Question: I was fine to browse my Github page with my smart phone(iOS or Android), but somehow, I'm not sure what happened that I don't see anything in my smart phone anymore. At first, I thought it's the scale problem but I center pictures and some buttons so I should be able to them in the screen of smart phone. Does my Github page isn't rendered properly?
I use my laptop to browse the Github page, everything looks fine, but just not phone. I have to use mobile devices to access the Github page no matter what, unfortunately.
Here's the link to the page: <URL>
This is the picture from my iPhone:

Below is my html5 code:
'''
<!DOCTYPE html>
<html>
<head>
<meta charset="utf-8">
<meta http-equiv="X-UA-Compatible" content="IE=edge, chrome=1">
<title>MindScribe</title>
<!--<meta name="description" content="An interactive getting started guide for Brackets.">-->
<!-- Maybe I need. Note that Android and iOS ignore media="handheld"-->
<link rel="stylesheet" media="handheld, only screen and (max-device-width: 320px)" href="phone.css">
<link rel="stylesheet" media="only screen and (min-width: 641px) and (max-width: 800px)" href="ipad.css">
<!-- media="handheld" trick for Windows Mobile -->
<link rel="stylesheet" href="screen.css" media="Screen">
<link rel="stylesheet" href="mobile.css" media="handheld">
<!-- sans serif-->
<!--smartphone conpatible-->
<!-- <meta name="viewport" content="width=device-width, initial-scale=1.0, minimum-scale=1.0" />-->
<meta name="viewport" content="width=device-width,initial-scale=1,user-scalable=yes" />
<!--For iPhone -->
<meta name="viewport" content="initial-scale=1, maximum-scale=1">
<!-- Home screen icon -->
<link rel="apple-touch-icon" href="/static/images/identity/HTML5_Badge_64.png" />
<link rel="apple-touch-icon-precomposed" href="/static/images/identity/HTML5_Badge_64.png" />
<!--[if lt IE 9]>
<script src="//html5shiv.googlecode.com/svn/trunk/html5.js"></script>
<![endif]-->
<script src="https://ajax.googleapis.com/ajax/libs/jquery/3.2.1/jquery.min.js"></script>
<link rel="stylesheet" href="css/main.css">
</head>
<body>
<div>
<a href="javascript:location.reload(true)"><img src="image/MindScribe-cursive.png" id="cursive"></a>
</div>
<div id="container">
<picture>
<img src="image/MindScribe-zebra.png" id="ImageEnterVariables" alt="Hello, I'm Stripes">
<img src="image/MindScribe-zebra2.png" id="onlyShowZebraImage" alt="Hello, I'm Stripes" style=display:none>
</picture>
<select id="languageSelection" style=display:none >
<option value="" disabled selected >Please choose a language</option>
<option value="1">English (American)</option>
<option value="2">Chinese (Mandarin)</option>
<option value="3">Japanese</option>
<option value="4">Spanish</option>
</select>
</div>
</div>
</body>
'''
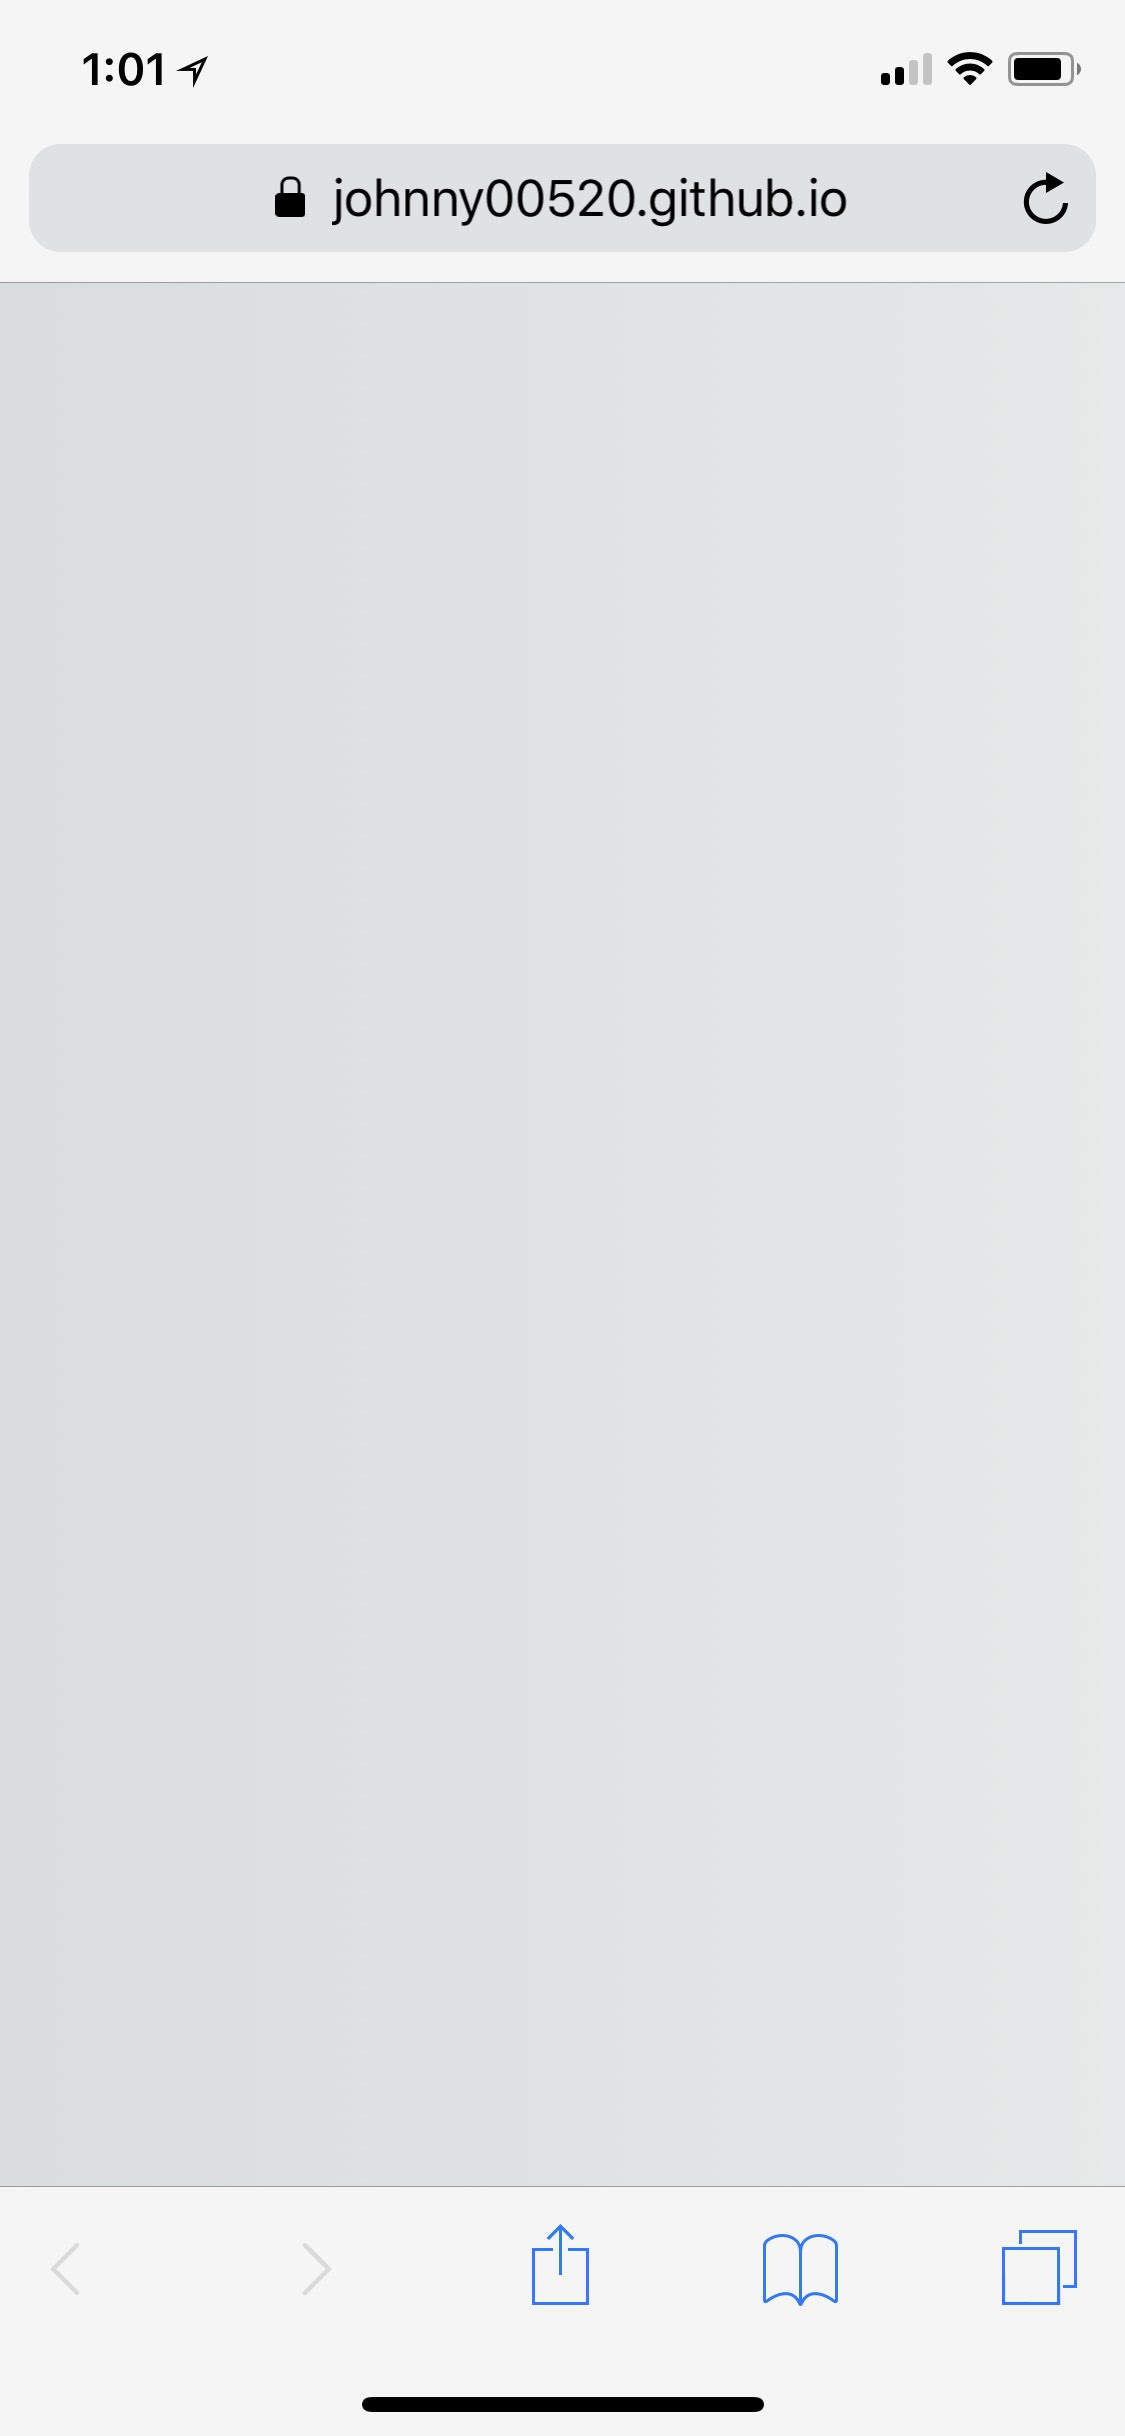
Answer: The problem is not only in your phone, if you resize the browser window to a size less or equal to 768 pixels then the rules you have in 'main.css' for '@media (max-width: 768px)' kick in and the content disappear:
'''
body {
position: relative; /* REMOVE THIS RULE*/
box-shadow: 0 0 2px rgba(0, 0, 0, 0.06);
color: #545454;
font-family: "Helvetica Neue", Helvetica, Arial, sans-serif;
font-size: 16px;
line-height: 1.5;
max-width: 800px;
bottom: 500px;
box-sizing: border-box;
overflow: hidden;
}
'''
The problem seems to be with the 'position:relative' rule applied to the 'body', because it changes the page flow, remove it and the content should be visible also for 'max-width: 768px'.